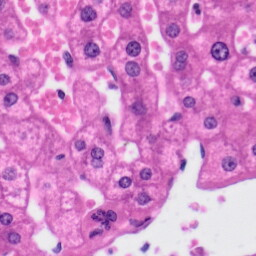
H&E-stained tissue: Liver